【题型】填空题　【知识点】平面几何　【难度】easy
如图是三角形 \(ABC\) 用斜二测画法得到的水平直观图三角形 \(A_1B_1C_1\)，其中 \(A_1B_1 \parallel y'\) 轴，\(B_1C_1 \parallel x'\) 轴，若三角形 \(A_1B_1C_1\) 的面积是 6，则三角形 \(ABC\) 的面积是 \underline{\quad\quad}.

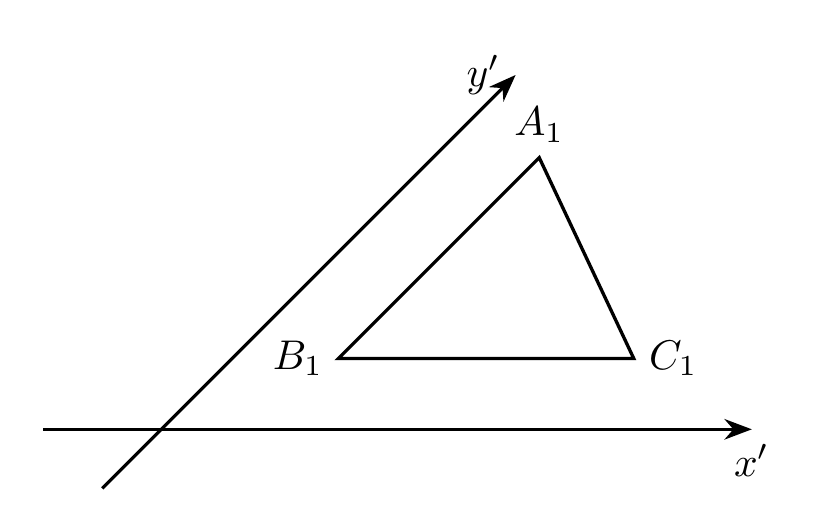
【解答】
【答案】\(12\sqrt{2}\)

【分析】
利用结论：平面图形的直观图面积与原图面积之比为 \(\frac{\sqrt{2}}{4}\)，结合三角形 \(A_1B_1C_1\) 的面积是 6 求结论.

【详解】
因为平面图形的直观图面积与原图面积之比为 \(\frac{\sqrt{2}}{4}\)，

所以
\[
\frac{S_{\triangle A_1B_1C_1}}{S_{\triangle ABC}} = \frac{\sqrt{2}}{4},
\]
又 \(S_{\triangle A_1B_1C_1} = 6\)，

所以
\[
S_{\triangle ABC} = \frac{6}{\frac{\sqrt{2}}{4}} = 12\sqrt{2}.
\]

故三角形 \(ABC\) 的面积是 \(12\sqrt{2}\).

故答案为：\(12\sqrt{2}\).